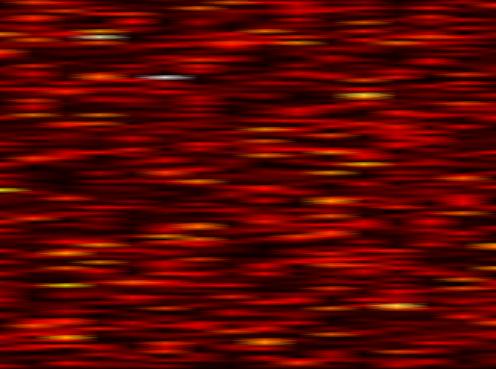
Label: UFMC